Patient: sex M, age 26
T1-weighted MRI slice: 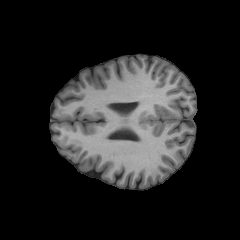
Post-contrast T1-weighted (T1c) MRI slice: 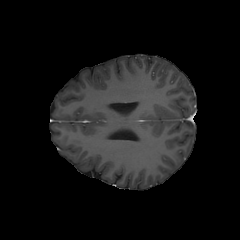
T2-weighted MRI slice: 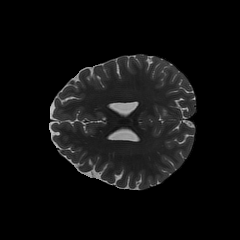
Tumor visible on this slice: no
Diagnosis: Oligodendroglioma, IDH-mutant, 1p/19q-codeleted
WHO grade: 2